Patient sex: M
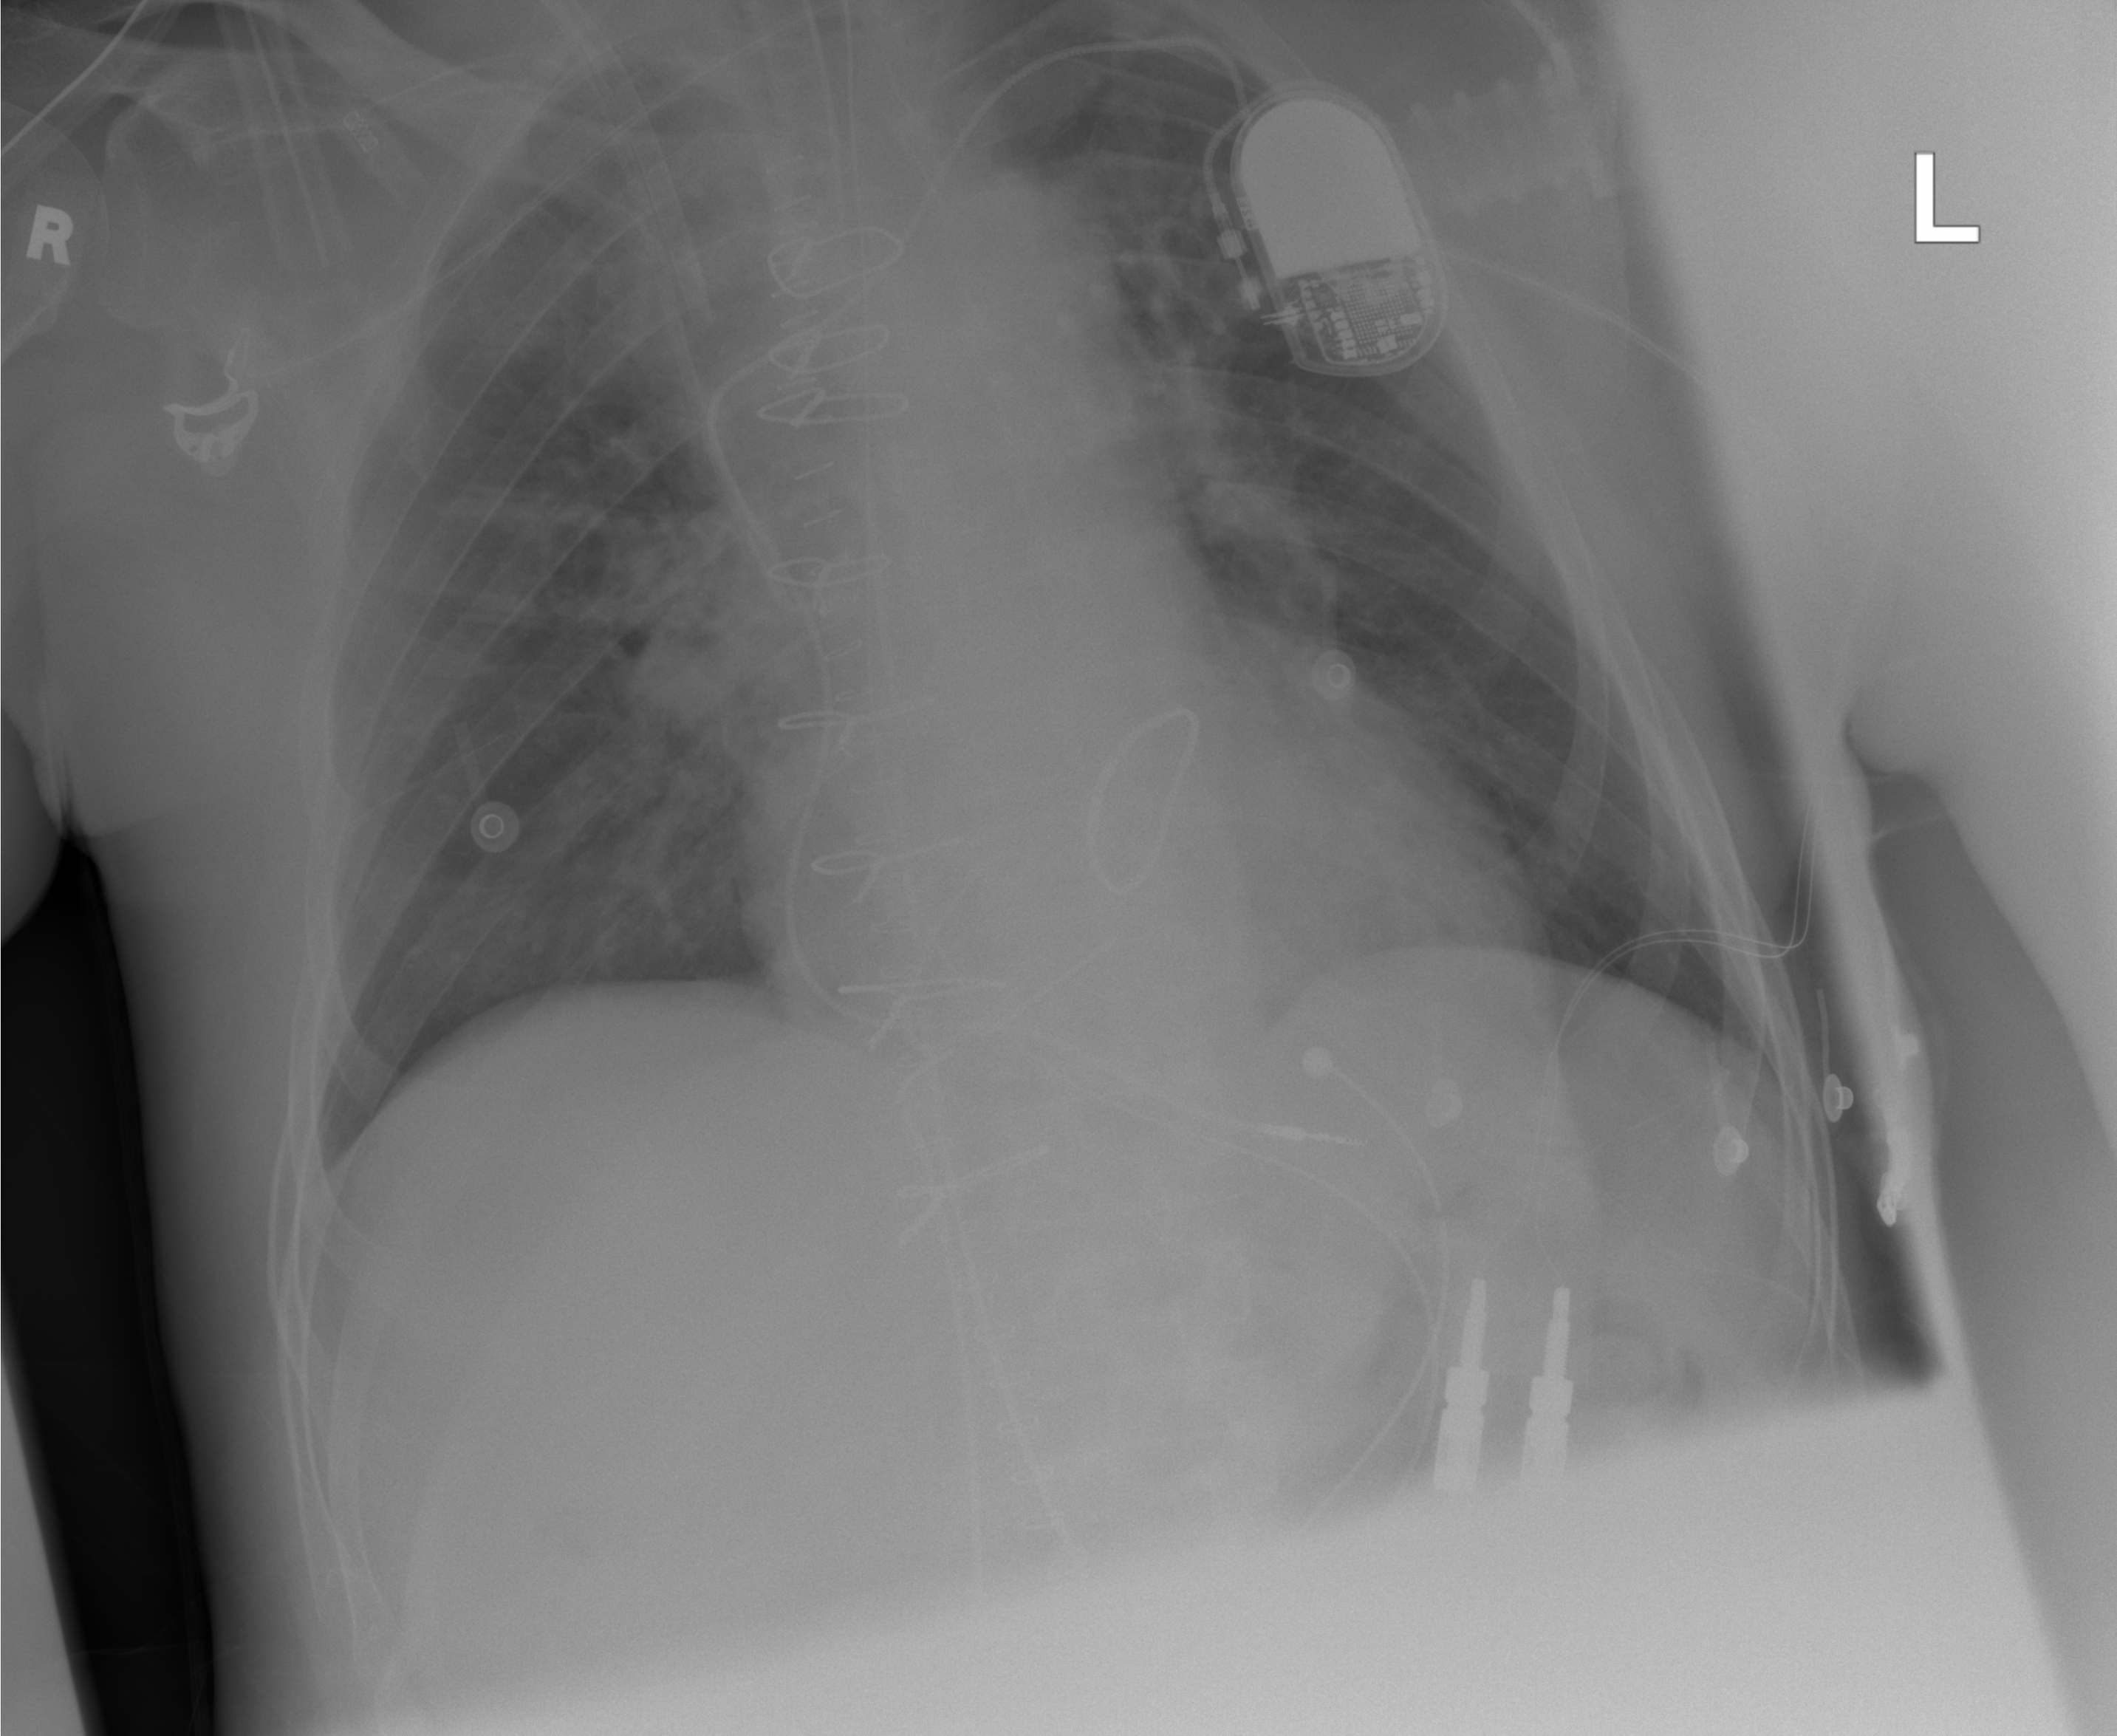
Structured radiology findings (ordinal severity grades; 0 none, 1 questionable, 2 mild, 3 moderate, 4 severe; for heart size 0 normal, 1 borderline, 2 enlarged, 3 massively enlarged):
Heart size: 0
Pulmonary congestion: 2
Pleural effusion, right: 0
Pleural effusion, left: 0
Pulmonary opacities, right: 0
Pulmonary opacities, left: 0
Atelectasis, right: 0
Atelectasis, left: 0